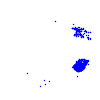
Particle: electron